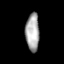
Tissue: prostate
Cell type: T cells
Senescence score: 0.324
Nuclear area (px): 507
Mean DAPI intensity: 168.88